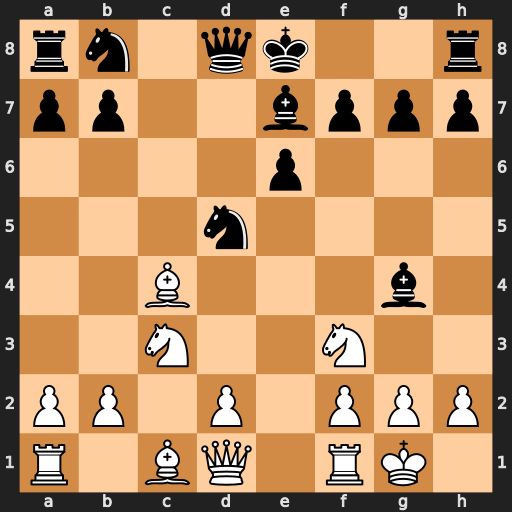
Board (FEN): rn1qk2r/pp2bppp/4p3/3n4/2B3b1/2N2N2/PP1P1PPP/R1BQ1RK1
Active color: w
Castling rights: kq
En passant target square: -
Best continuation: Qa4+ Nc6 Bxd5 Bxf3 Bxf3